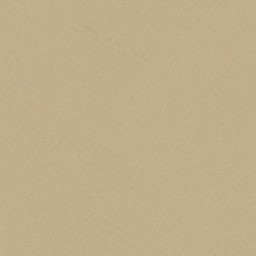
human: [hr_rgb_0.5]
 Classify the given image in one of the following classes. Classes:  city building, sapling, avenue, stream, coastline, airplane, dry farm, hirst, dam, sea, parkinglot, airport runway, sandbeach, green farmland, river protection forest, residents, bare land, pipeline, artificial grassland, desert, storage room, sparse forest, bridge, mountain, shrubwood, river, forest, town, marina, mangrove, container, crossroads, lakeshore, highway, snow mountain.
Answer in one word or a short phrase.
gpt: desert